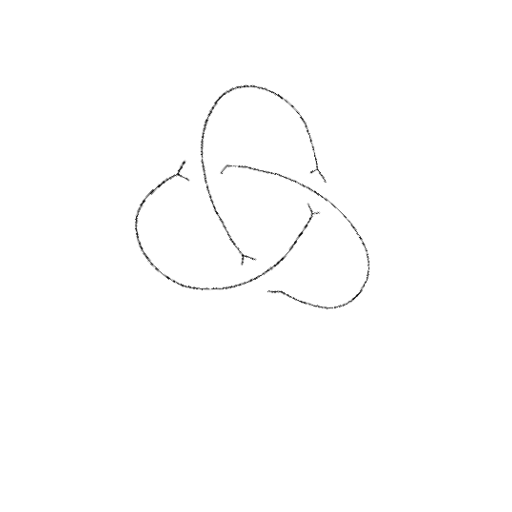
Crossing number: 3